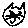
Label: cat